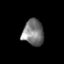
Tissue: prostate
Cell type: Fibroblasts
Senescence score: 0.7252
Nuclear area (px): 537
Mean DAPI intensity: 122.268